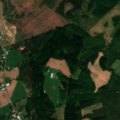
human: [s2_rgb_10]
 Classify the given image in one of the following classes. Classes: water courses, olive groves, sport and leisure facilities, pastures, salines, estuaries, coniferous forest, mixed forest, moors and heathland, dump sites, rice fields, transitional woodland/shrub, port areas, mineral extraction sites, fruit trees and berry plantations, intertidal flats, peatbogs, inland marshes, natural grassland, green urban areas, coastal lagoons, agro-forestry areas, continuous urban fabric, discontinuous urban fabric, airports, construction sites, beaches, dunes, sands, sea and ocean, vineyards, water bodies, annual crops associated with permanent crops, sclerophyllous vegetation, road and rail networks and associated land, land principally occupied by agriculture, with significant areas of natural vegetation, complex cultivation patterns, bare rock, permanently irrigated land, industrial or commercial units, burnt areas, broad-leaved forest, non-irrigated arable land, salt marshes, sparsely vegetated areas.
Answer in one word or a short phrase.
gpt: land principally occupied by agriculture, with significant areas of natural vegetation, broad-leaved forest, mixed forest, transitional woodland/shrub